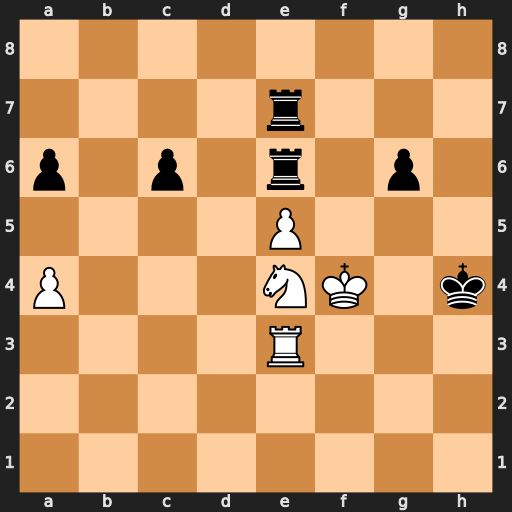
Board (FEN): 8/4r3/p1p1r1p1/4P3/P3NK1k/4R3/8/8
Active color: w
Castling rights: -
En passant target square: -
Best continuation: Ng5 Rf7+ Nxf7